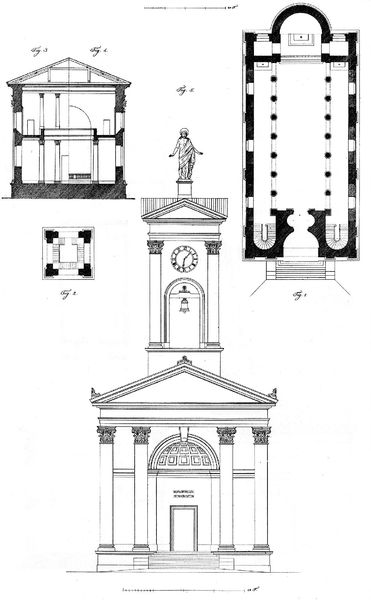
Titel: Entwurf einer kleinen Stadtkirche, aus: “Anweisung zur Architectur des christlichen Cultus”
Künstler: Leo von Klenze
Schlagwörter: schwarz, skizze, säule, säulen, weiss, zeichnung, architektur, kirche, figur, renaissance, turm, statue, bogen, uhr, tor, eingang, antike, entwurf, hauptschiff, dreischiffig, tempel, querschnitt, druch, grundriss, aufriss, grichenland, architektonisch, italienisch, firgur, architekutu